【题型】填空题　【知识点】解析几何　【难度】easy
圆 \( x^2 + y^2 - 2x - 4y + 4 = 0 \) 上的点到直线 \( 3x + 4y + 4 = 0 \) 的距离最大值为 \rule{2cm}{0.15mm}.
【解答】
\noindent
【答案】\(\boldsymbol{4}\)

\vspace{0.5em}
\noindent
【详解】因为 \( C: x^2 + y^2 - 2x - 4y + 4 = 0 \implies (x-1)^2 + (y-2)^2 = 1 \)，\\
所以圆心坐标为 \( C(1,2) \)，半径 \( r = 1 \).

\vspace{0.5em}
\noindent
所以圆上的点到 \( 3x + 4y + 4 = 0 \) 的距离最大值为圆心到直线的距离加圆的半径，即 \( AB \) 的长度.

\vspace{0.5em}
\noindent
所以 \( d = \dfrac{|3 + 8 + 4|}{\sqrt{3^2 + 4^2}} + 1 = 4 \).

\vspace{0.5em}
\noindent
故答案为：\(\boldsymbol{4}\).

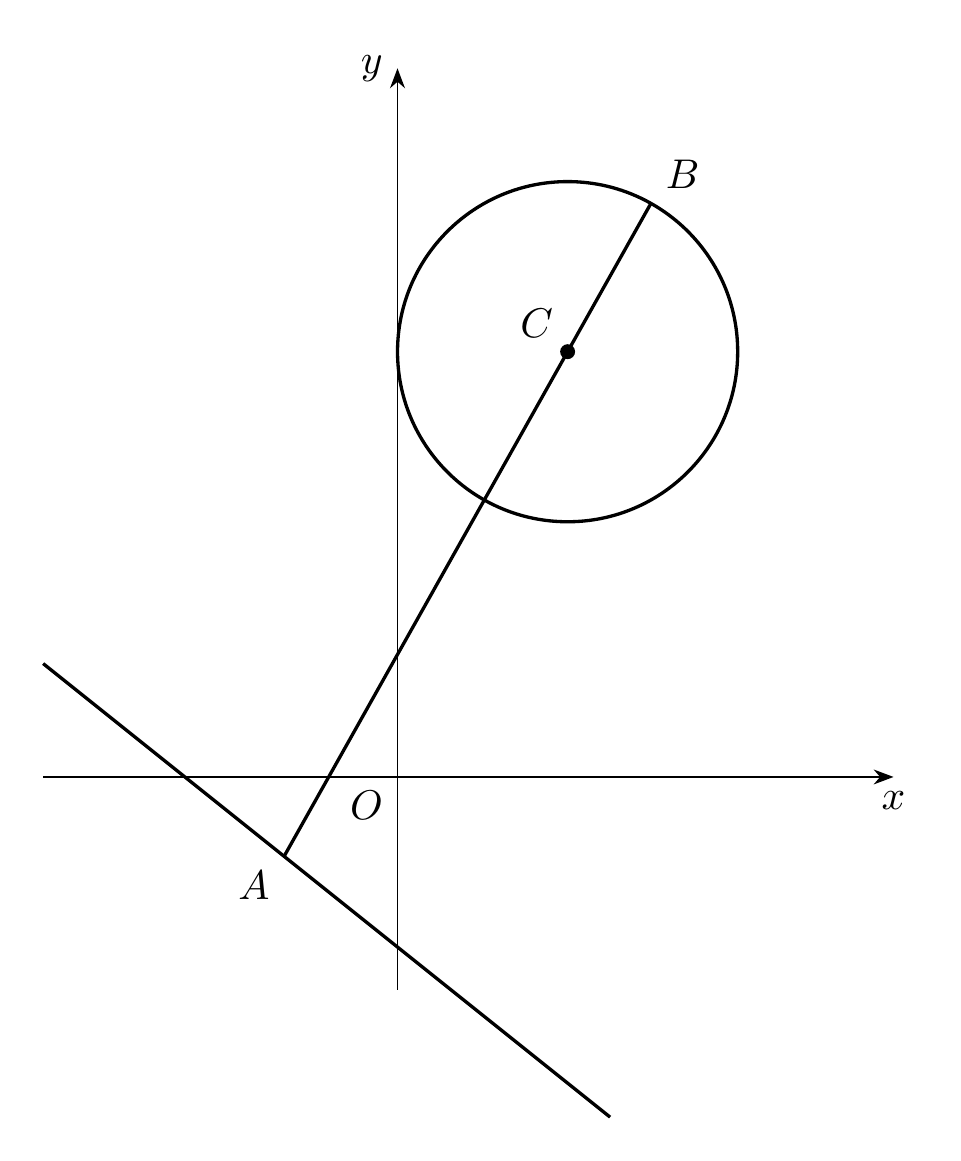